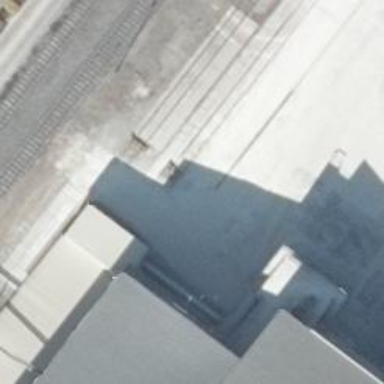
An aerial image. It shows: Railway yard.